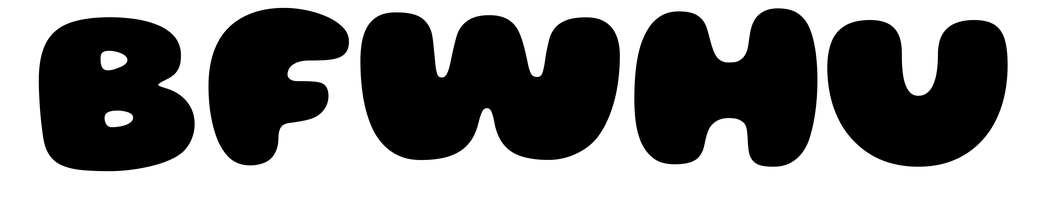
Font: Gluten_Black